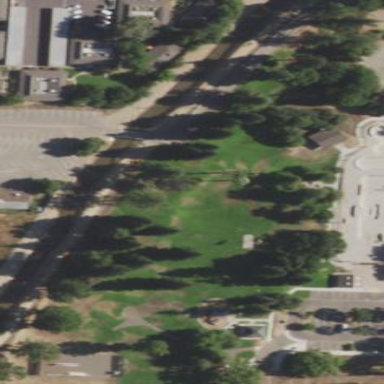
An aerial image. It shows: Park.